Question: I am using dotted style border in my box like
'''
body {
background-color: black;
}
.box {
height: 100vh;
background-image: linear-gradient(to bottom, #ffffff 10%,rgba(255, 255, 255, 0) 0%);
background-position: left;
background-size: 1px 10px;
background-repeat: repeat-y;
}
'''
How can I write between dots?
Example image:

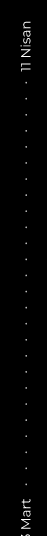
Answer: Here's one way which doesn't require a 'gap' in the dots - we just write on top of them (with a black background and a bit of padding depending on what you want).
Without more info on exactly what is required in terms of spacing of the text it is not possible to be more specific but this layout using rotated text and different elements for each 'chunk' of text hopefully gives you a start.
'''
body {
background-color: black;
}
.box {
height: 100vh;
background-image: linear-gradient(to bottom, #ffffff 10%,rgba(255, 255, 255, 0) 0%);
background-position: left;
background-size: 1px 10px;
background-repeat: repeat-y;
position: relative;
}
.text {
color: white;
transform: rotate(-90deg);
transform-origin: 0 center;
position: absolute;
background-color: black;
padding: 5px;
}
.text:nth-child(1) {
top: 90%;
}
.text:nth-child(2) {
top: 30%;
}
</style>
'''
'''
<div class="box">
<div class="text">some text</div>
<div class="text">and some more</div>
</div>
'''